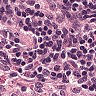
Metastatic tissue present: no